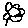
Label: flower